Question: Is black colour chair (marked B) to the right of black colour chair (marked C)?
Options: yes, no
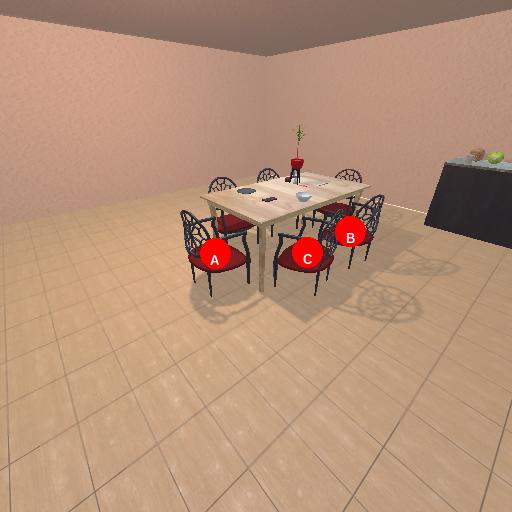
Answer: yes